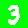
Digit: 3